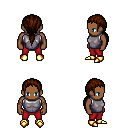
a pixel art fantasy rpg character, male body template, human, dark skin, steel chest armor, red pants, brown ponytail hairstyle, gold boots, four views (front, back, left, right), 2x2 character sprite sheet, small pixel art, hard edges, no anti-aliasing